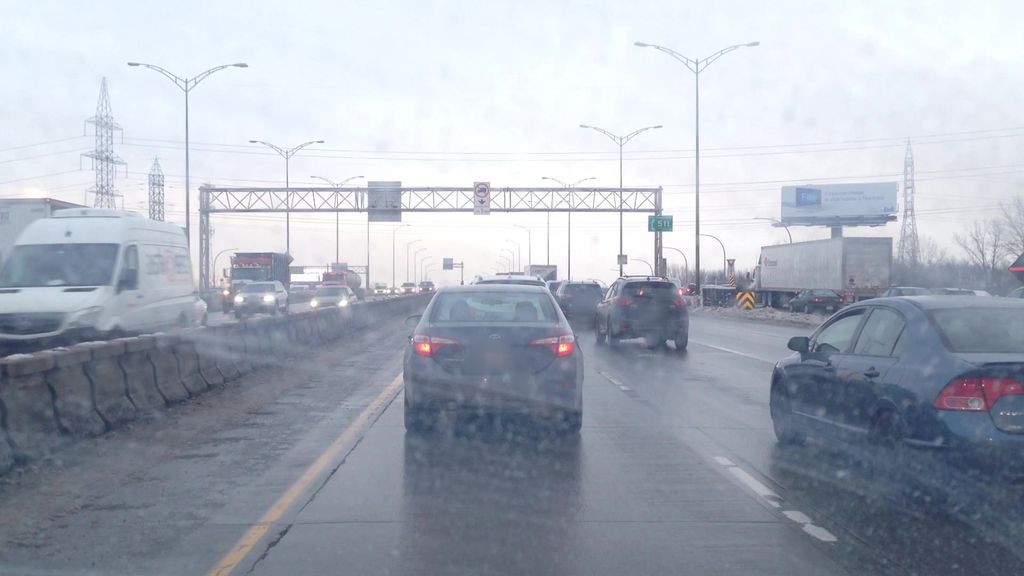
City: montreal